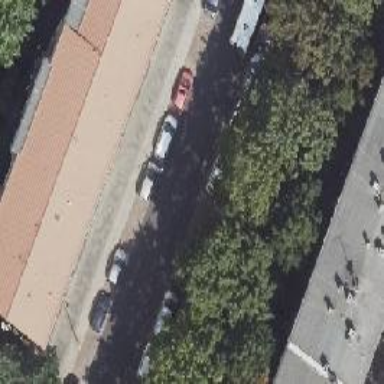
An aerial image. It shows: Street-side parking lot with sett surface.